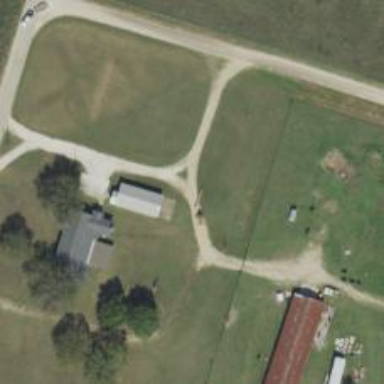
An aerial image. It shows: Driveway.